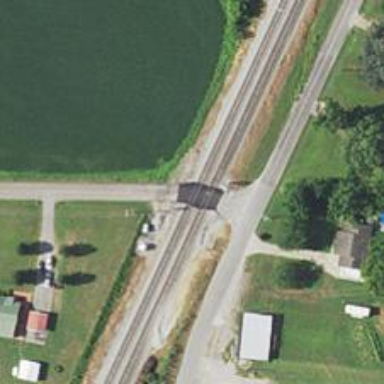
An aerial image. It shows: Level crossing with lights and barriers.